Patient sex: M
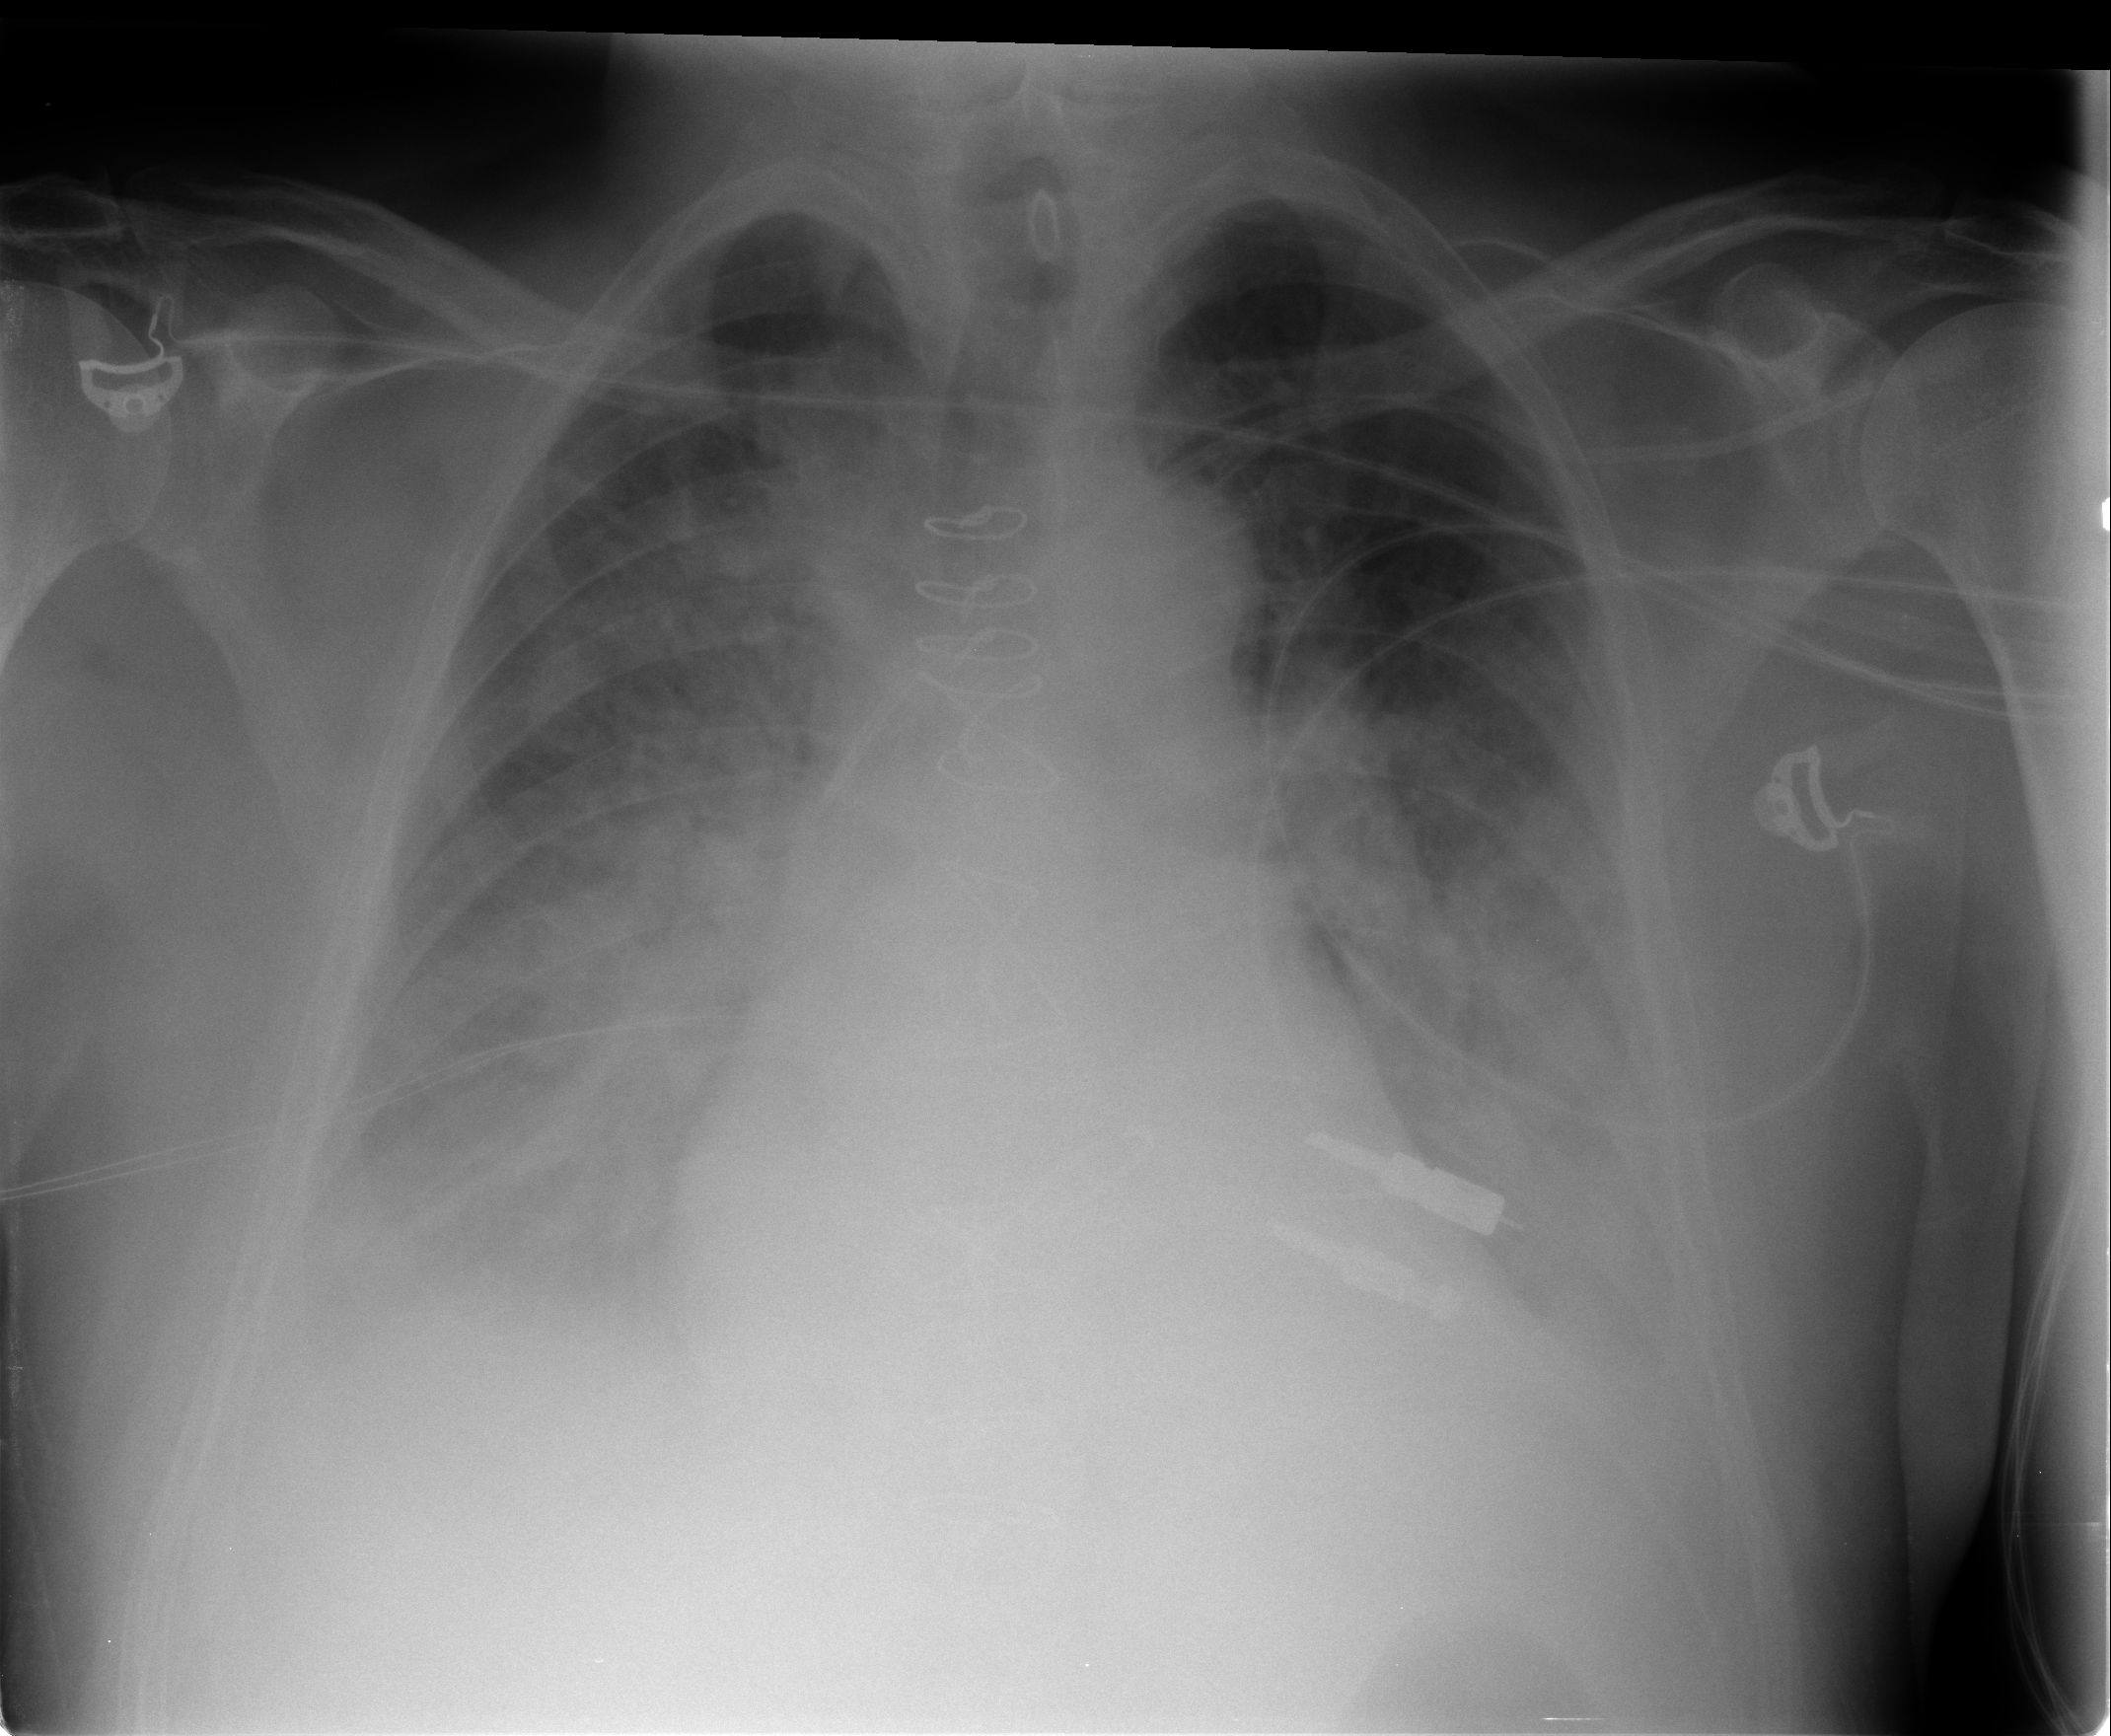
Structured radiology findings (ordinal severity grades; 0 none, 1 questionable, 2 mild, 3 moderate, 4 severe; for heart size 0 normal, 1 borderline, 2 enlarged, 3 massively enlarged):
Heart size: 2
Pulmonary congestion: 3
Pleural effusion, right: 2
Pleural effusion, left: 2
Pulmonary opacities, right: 3
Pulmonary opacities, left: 3
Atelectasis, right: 2
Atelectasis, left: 2